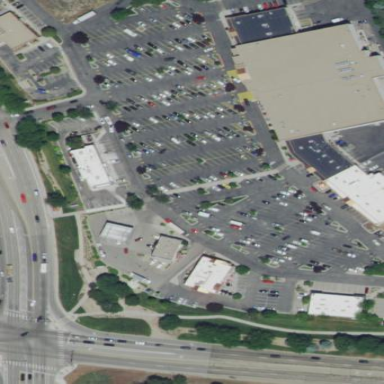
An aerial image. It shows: Retail area.